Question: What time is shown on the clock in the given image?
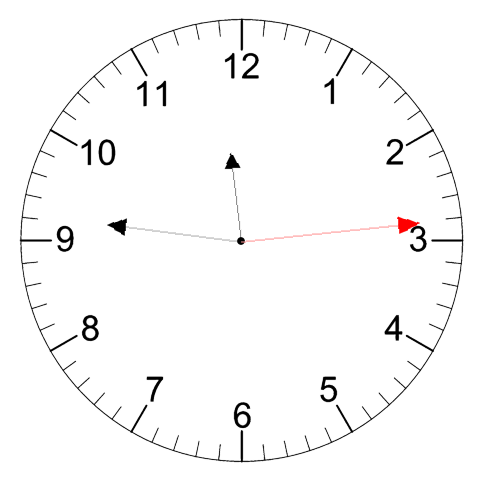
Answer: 11:46:14